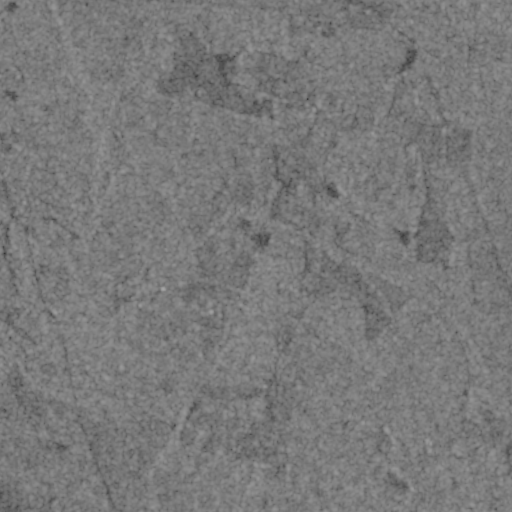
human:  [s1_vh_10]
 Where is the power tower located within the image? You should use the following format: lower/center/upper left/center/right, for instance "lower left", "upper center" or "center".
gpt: The power tower is located in the upper right of the image.
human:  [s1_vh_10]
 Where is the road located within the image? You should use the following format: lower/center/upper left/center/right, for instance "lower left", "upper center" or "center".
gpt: There is no road in the image.

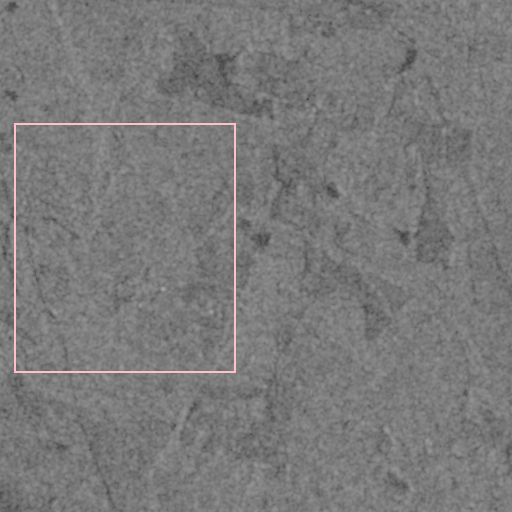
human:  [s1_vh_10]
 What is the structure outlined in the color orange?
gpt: There is no orange outline.
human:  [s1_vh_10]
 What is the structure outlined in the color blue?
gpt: There is no structure outlined in blue.